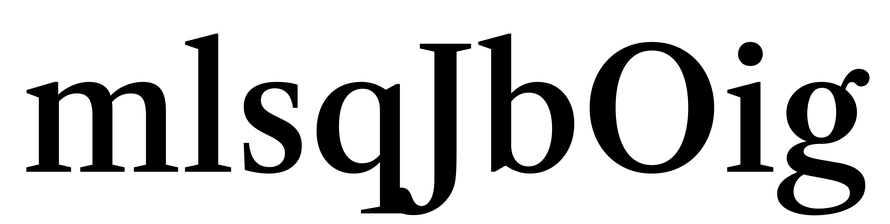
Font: LibreCaslonText_Medium